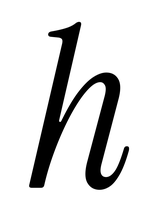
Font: InstrumentSerif-Italic